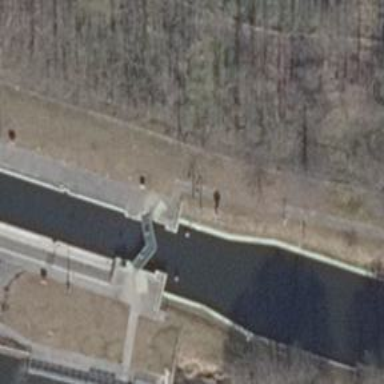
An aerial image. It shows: Lock gate on waterway.